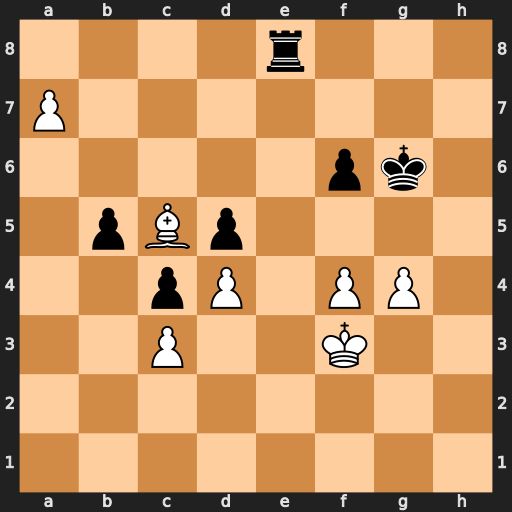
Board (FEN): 4r3/P7/5pk1/1pBp4/2pP1PP1/2P2K2/8/8
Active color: w
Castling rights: -
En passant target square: -
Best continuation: Bd6 Ra8 Bb8